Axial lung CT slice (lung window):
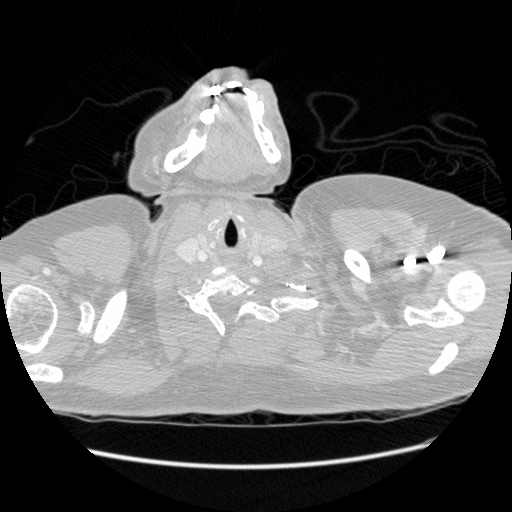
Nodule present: no